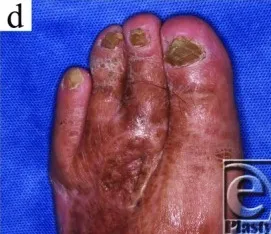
Histopathology of pseudocarcinomatous hyperplasia. (d) Two years after the last operation.
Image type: medical_photograph (skin_photograph)